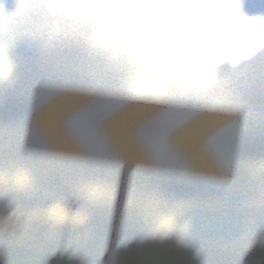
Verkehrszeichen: RichtungstafelnInKurvenGrossRechts
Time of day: MorningAfternoon
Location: Outdoor (RoadRail)
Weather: PartlyCloudy
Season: NotSpecified
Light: Natural